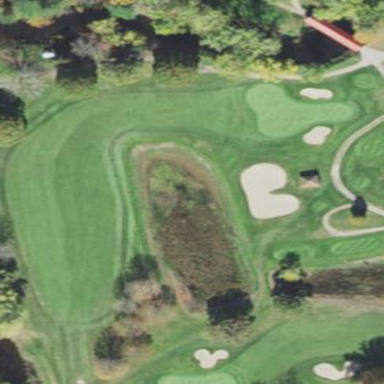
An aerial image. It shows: Water hazard on golf course.